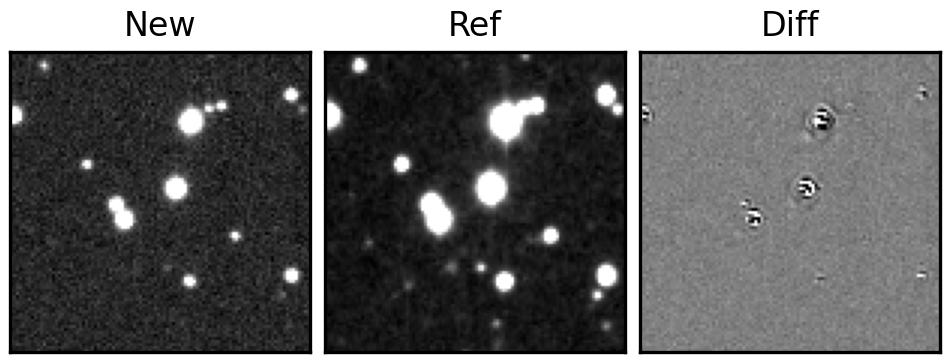
Label: bogus